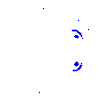
Particle: electron